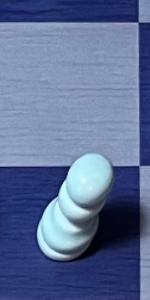
Label: Pawn_White